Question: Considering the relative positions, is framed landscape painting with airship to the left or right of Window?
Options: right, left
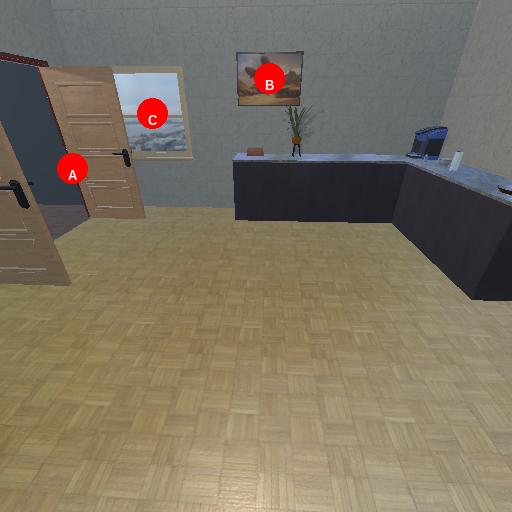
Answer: right